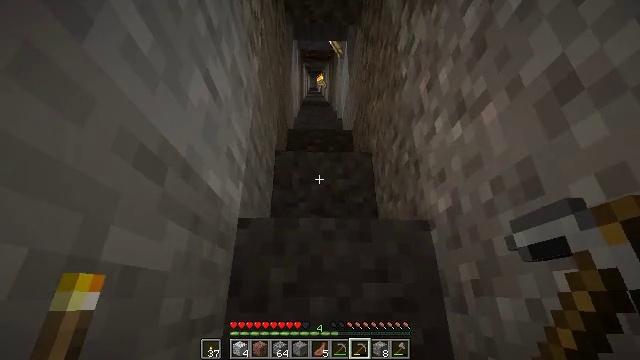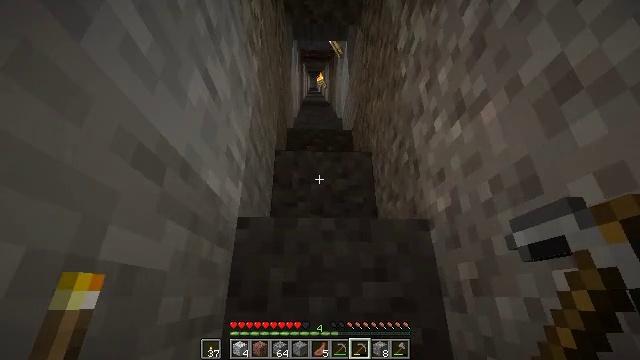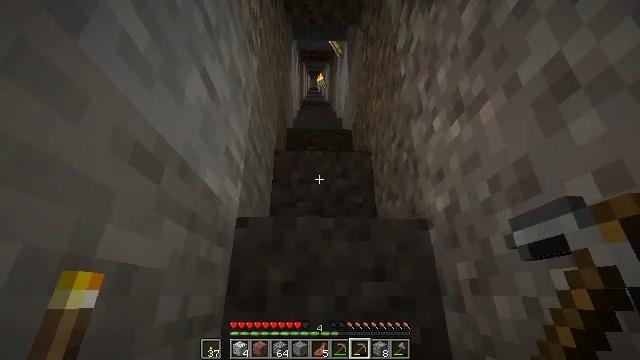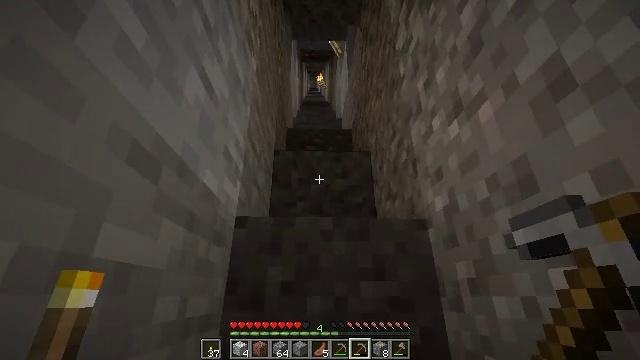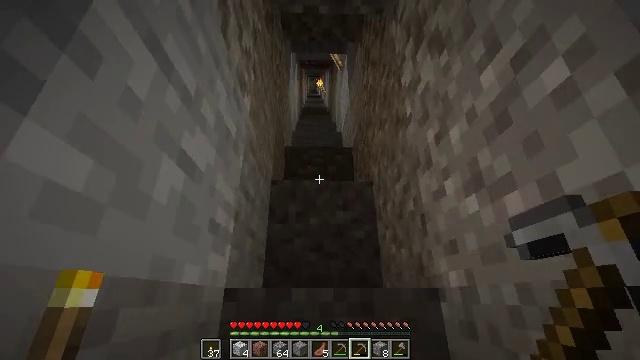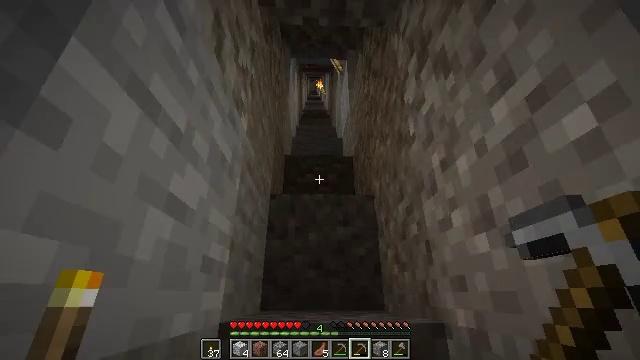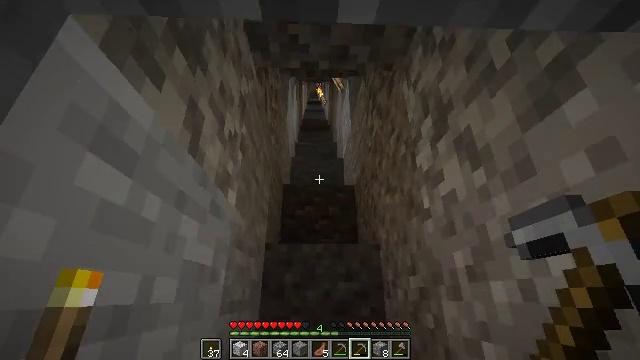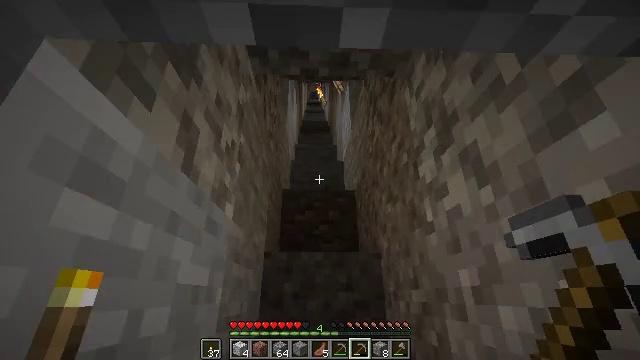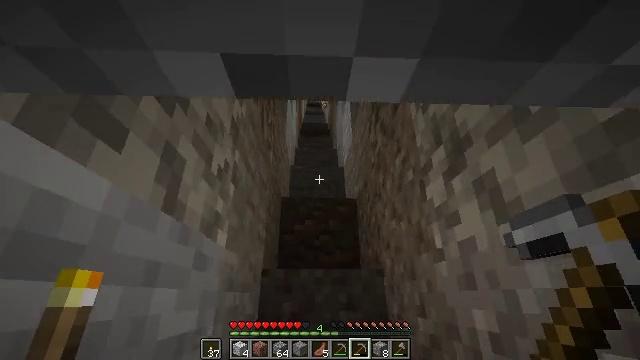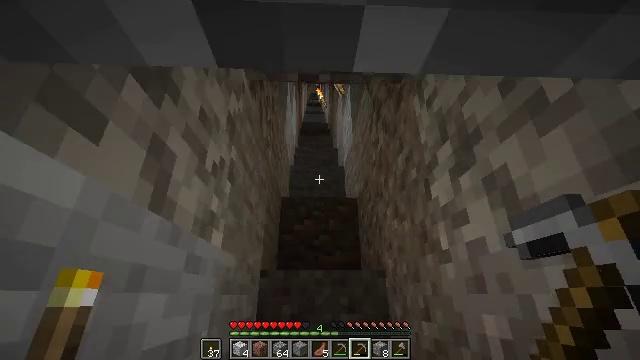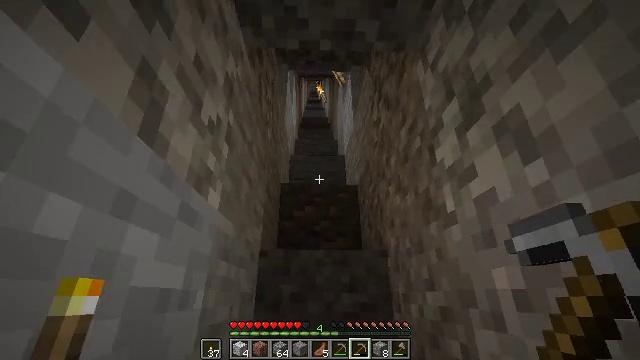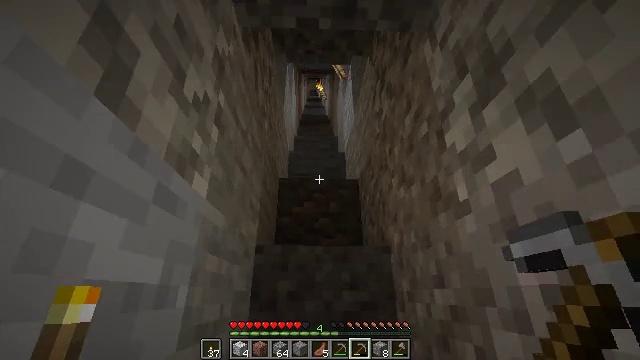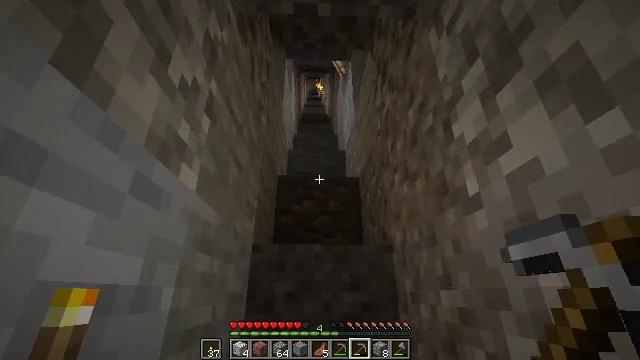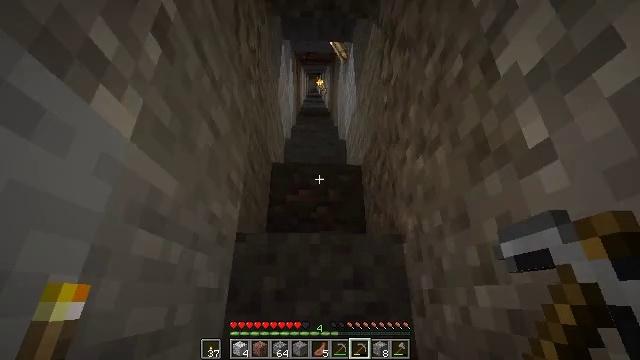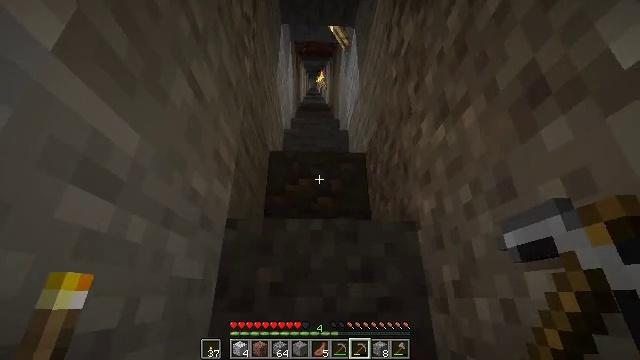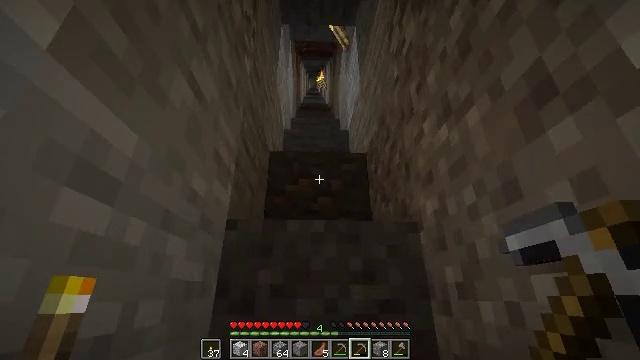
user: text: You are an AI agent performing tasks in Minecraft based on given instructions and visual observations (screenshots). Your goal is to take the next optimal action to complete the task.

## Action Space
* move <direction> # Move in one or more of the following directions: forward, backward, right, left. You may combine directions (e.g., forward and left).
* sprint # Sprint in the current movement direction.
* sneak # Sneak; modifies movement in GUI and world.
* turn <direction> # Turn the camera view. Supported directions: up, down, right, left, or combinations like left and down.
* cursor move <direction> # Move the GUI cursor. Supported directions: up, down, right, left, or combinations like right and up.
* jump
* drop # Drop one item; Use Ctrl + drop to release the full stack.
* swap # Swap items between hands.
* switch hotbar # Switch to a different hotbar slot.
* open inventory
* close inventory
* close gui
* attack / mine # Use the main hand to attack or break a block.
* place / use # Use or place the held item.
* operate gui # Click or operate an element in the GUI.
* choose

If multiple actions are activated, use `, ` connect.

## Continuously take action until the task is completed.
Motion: motion action
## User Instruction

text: Drop gravel.
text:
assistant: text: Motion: move forward
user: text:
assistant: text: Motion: move forward
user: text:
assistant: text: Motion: move forward
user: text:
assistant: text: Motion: move forward, jump
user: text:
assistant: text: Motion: move forward, jump
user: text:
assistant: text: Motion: move forward, jump
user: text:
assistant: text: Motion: move forward, jump
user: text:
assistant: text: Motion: move forward, jump
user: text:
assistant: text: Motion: move forward
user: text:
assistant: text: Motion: move forward
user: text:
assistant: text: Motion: move forward
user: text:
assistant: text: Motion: move forward
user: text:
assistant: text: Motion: move forward
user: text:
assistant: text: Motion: move forward
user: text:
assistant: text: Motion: move forward
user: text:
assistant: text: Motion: move forward, jump
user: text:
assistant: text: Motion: move forward, jump
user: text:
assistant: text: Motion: move forward, jump
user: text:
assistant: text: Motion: move forward, jump
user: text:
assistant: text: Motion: move forward
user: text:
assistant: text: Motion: move forward
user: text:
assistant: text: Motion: move forward
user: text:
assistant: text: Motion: move forward
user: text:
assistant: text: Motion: move forward, jump
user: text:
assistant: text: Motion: move forward, jump
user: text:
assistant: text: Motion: move forward, jump
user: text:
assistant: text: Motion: move forward, jump
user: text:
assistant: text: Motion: move forward, jump
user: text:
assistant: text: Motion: move forward, jump
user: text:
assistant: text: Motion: move forward